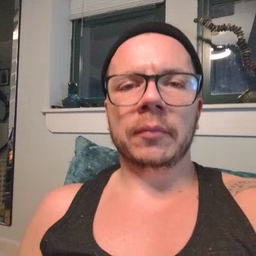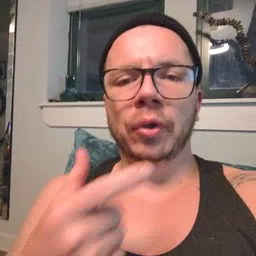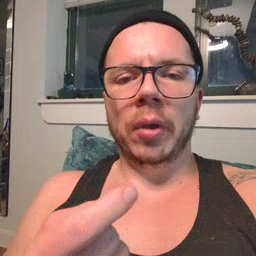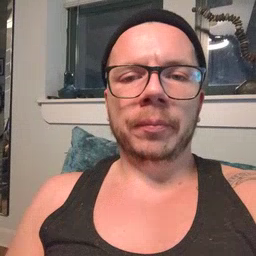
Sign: go